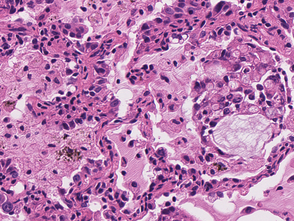
Tumor epithelial tissue: yes
Tumor-associated stroma tissue: yes
Normal tissue: no